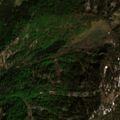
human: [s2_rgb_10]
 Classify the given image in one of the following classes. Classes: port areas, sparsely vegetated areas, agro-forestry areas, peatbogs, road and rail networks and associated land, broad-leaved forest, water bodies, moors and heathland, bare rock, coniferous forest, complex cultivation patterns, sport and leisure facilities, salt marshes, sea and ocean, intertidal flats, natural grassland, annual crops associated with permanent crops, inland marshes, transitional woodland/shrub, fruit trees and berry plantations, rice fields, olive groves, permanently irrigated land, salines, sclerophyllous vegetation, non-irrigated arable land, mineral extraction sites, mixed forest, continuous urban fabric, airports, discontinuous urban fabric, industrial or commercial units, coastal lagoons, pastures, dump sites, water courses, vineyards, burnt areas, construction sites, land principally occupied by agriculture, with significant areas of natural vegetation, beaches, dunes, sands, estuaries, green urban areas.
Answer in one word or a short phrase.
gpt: broad-leaved forest, coniferous forest, mixed forest, sparsely vegetated areas